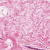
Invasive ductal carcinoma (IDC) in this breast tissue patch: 0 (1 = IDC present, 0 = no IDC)